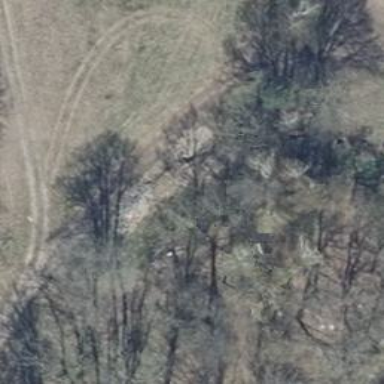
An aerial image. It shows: Grass track.